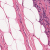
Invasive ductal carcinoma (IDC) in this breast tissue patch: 1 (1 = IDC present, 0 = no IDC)